Aerial crown-view tile of a tropical tree (Barro Colorado Island, Panama), acquired 20250915:
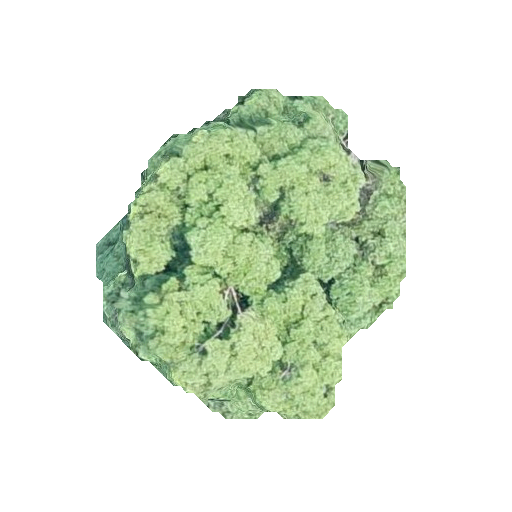
Species: Ocotea leptobotra
GBIF accepted scientific name: Ocotea leptobotra
Crown area: 104.444 m²